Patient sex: M
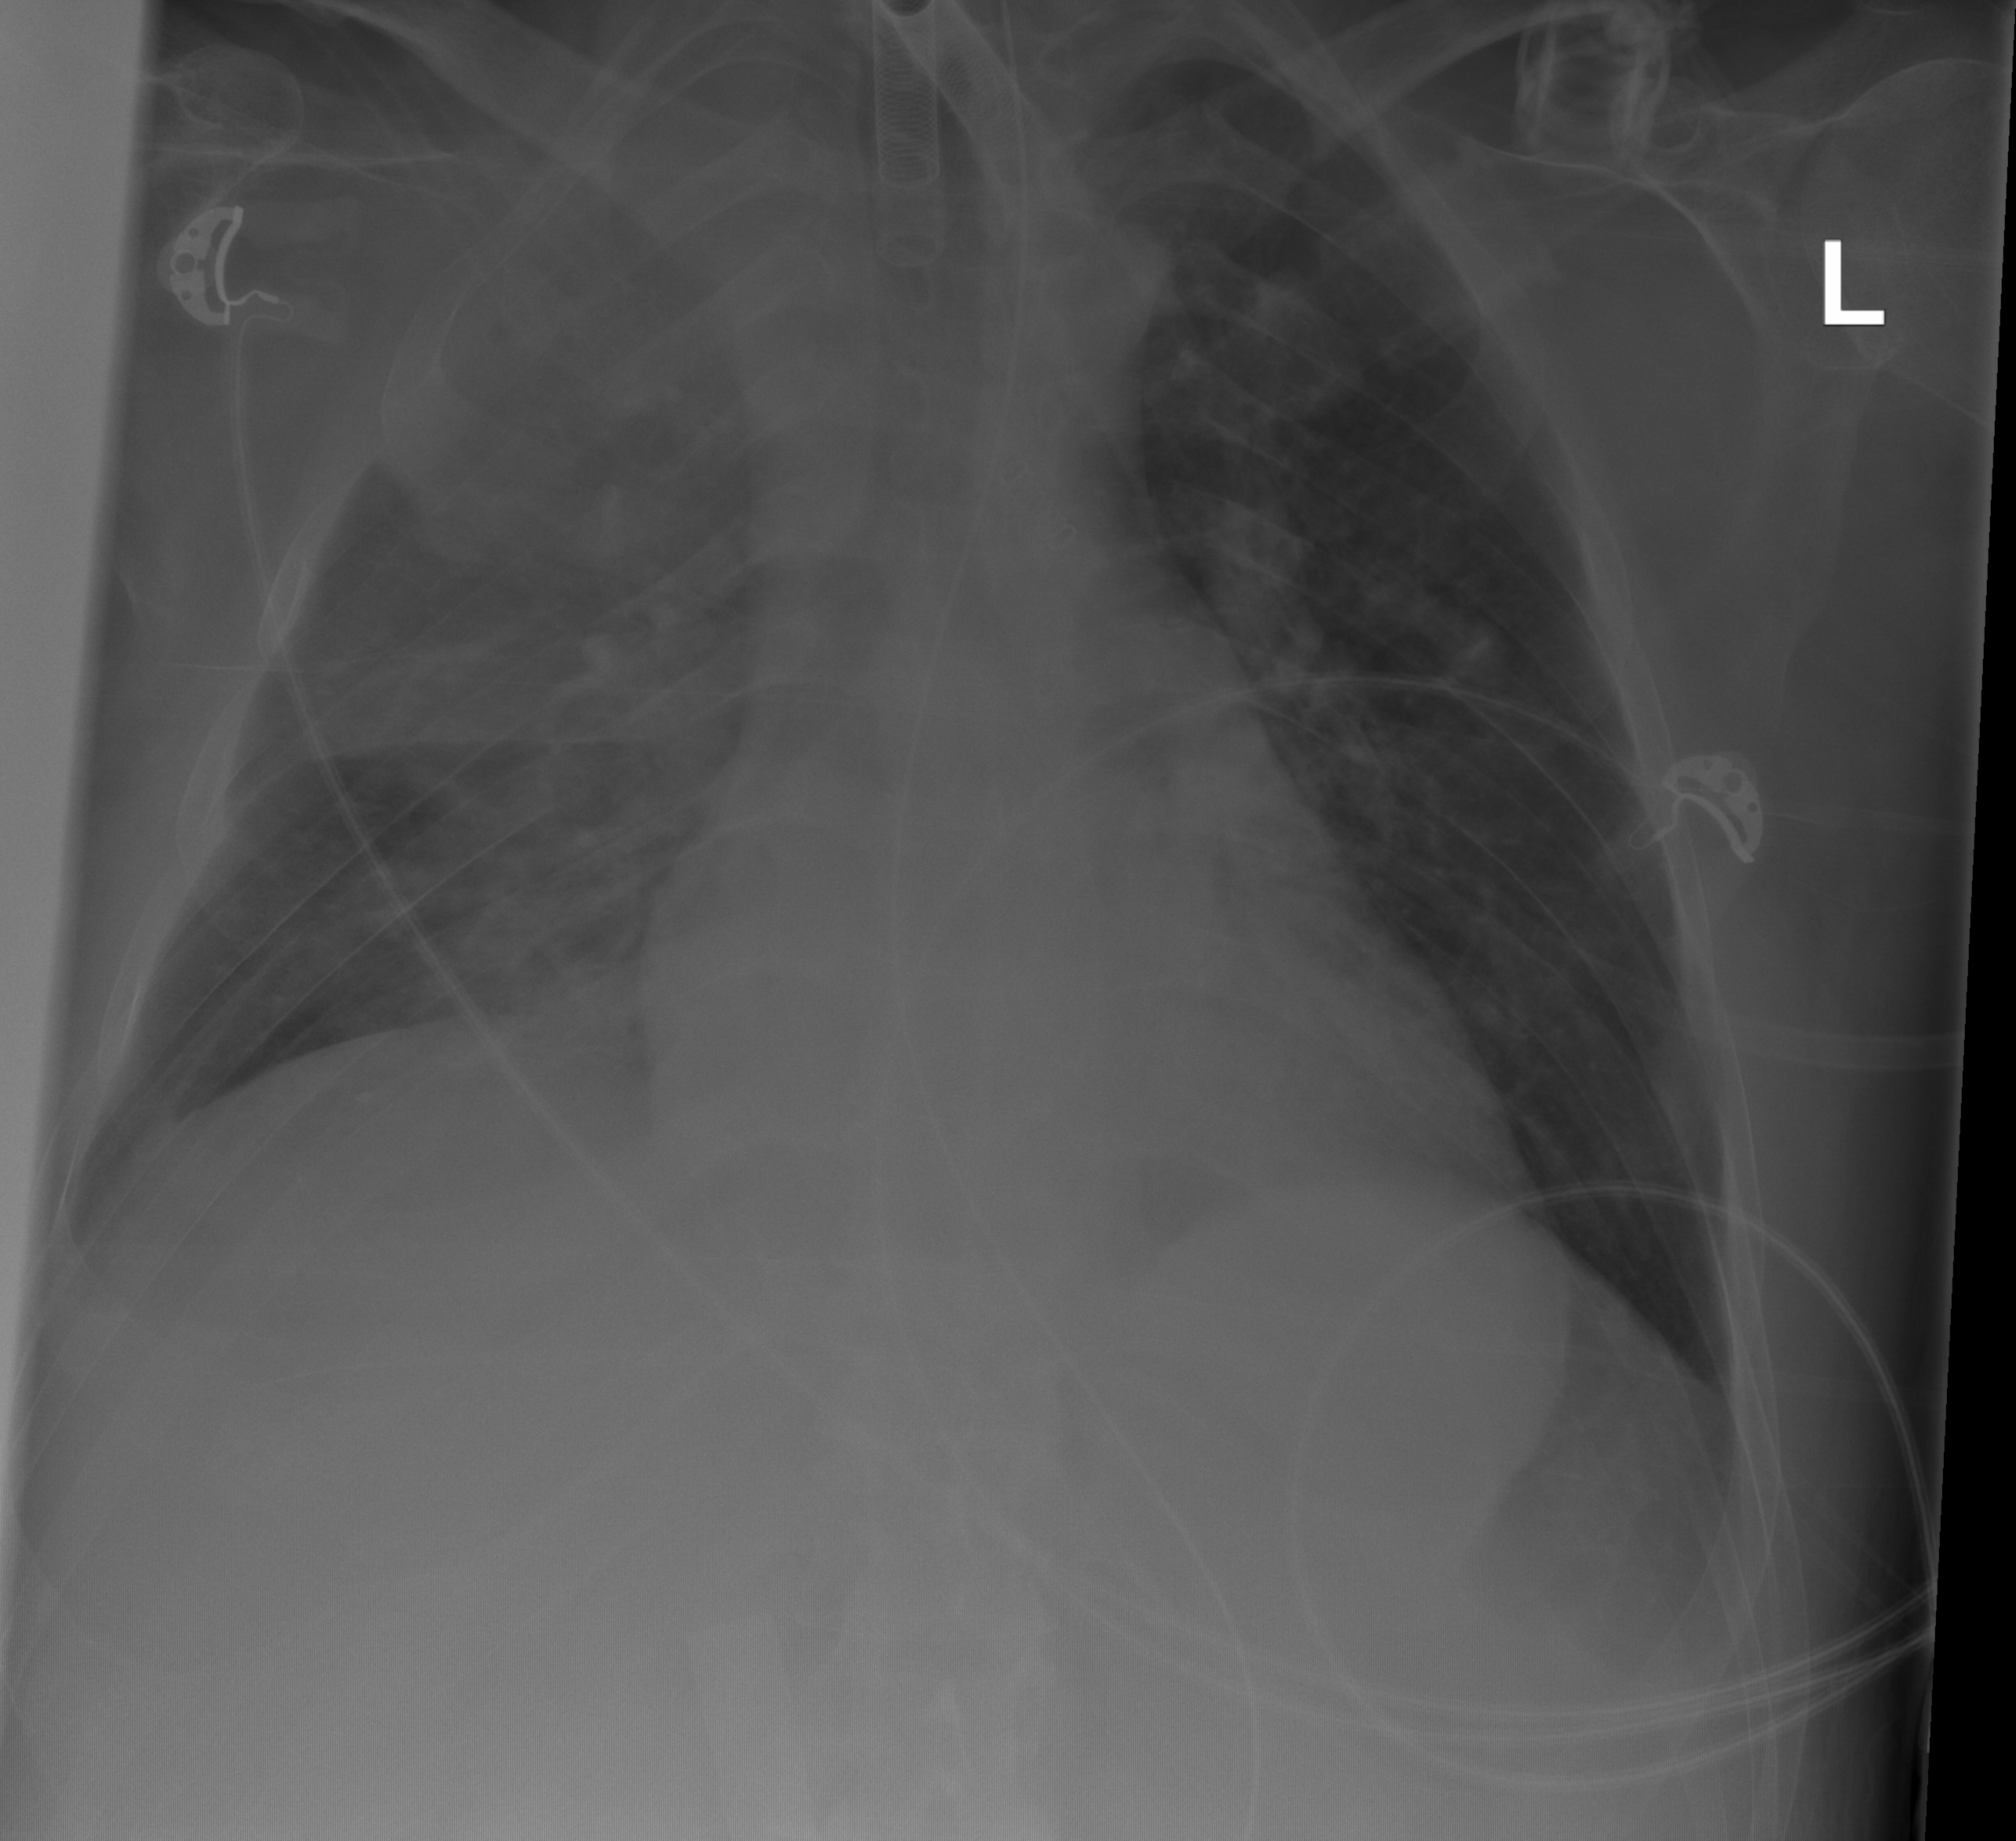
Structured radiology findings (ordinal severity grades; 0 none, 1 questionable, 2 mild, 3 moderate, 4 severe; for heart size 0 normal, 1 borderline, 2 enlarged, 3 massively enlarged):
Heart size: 1
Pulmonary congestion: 0
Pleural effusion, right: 2
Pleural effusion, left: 0
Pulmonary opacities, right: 3
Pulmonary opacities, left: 0
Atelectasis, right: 0
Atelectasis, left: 0